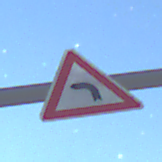
Verkehrszeichen: KurveLinks
Umgebung: Outdoor, Nature
Tageszeit: Night
Wetter: PartlyCloudy
Licht: Natural
Jahreszeit: NotSpecified
Kontrast: HighContrast